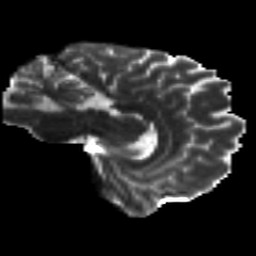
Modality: T2w
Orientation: sagittal
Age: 26
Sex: male
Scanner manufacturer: siemens
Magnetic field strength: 3 T
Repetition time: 8.8 s
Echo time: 0.085 s